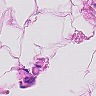
Metastatic tissue present: no